Aerial crown-view tile of a tropical tree (Barro Colorado Island, Panama), acquired 20240611:
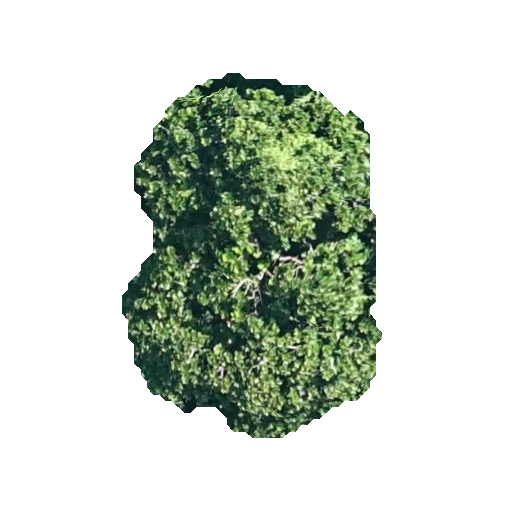
Species: Anacardium excelsum
GBIF accepted scientific name: Anacardium excelsum
Crown area: 115.481 m²